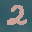
Label: 2